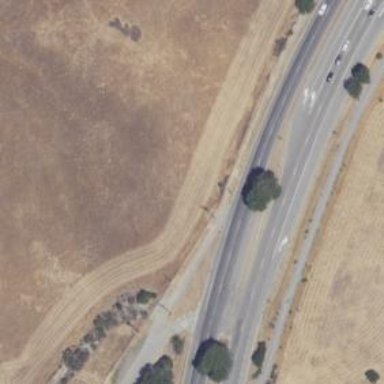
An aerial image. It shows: Expressway with asphalt surface classified as trunk highway.